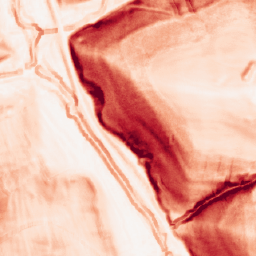
Category: morphological
Decomposition family: morphological_square
Decomposition parameters: operation: gradient
size: 5
Upsampling method: area
Upsampling parameters: scale: 2
Upsampling scale: 2